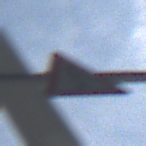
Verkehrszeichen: Gefahrenstelle
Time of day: MorningAfternoon
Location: Outdoor (Urban)
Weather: PartlyCloudy
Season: NotSpecified
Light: Natural